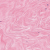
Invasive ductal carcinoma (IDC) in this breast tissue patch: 0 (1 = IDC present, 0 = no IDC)